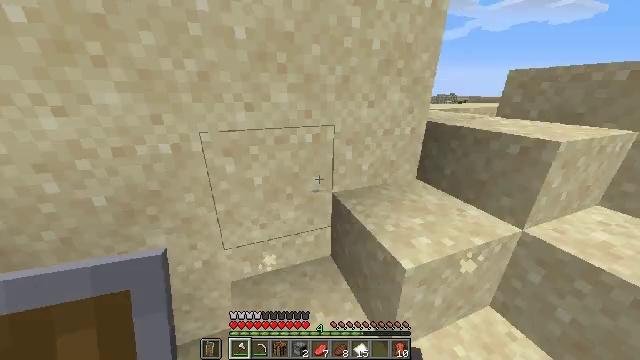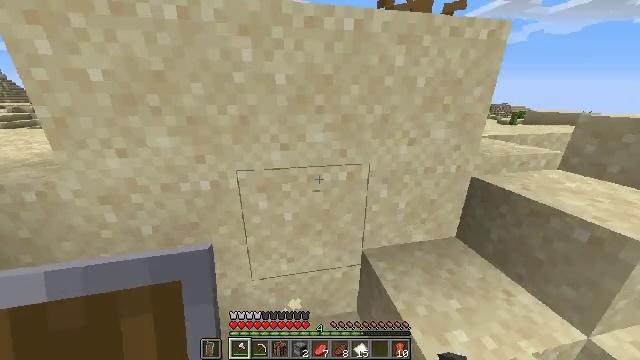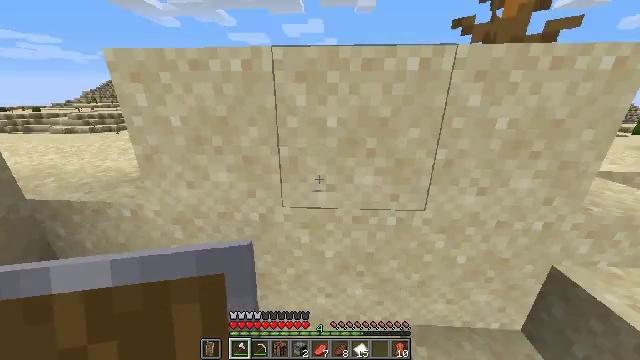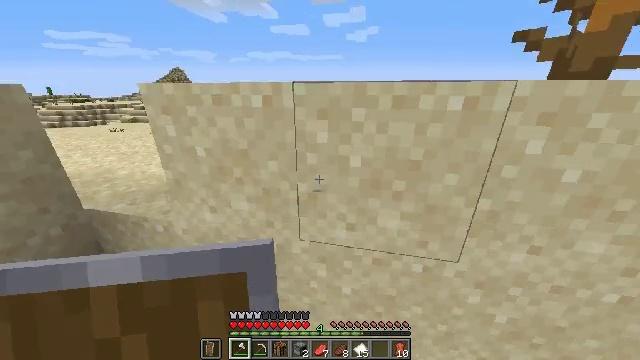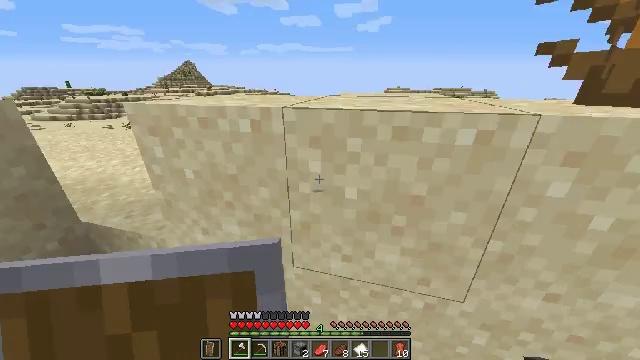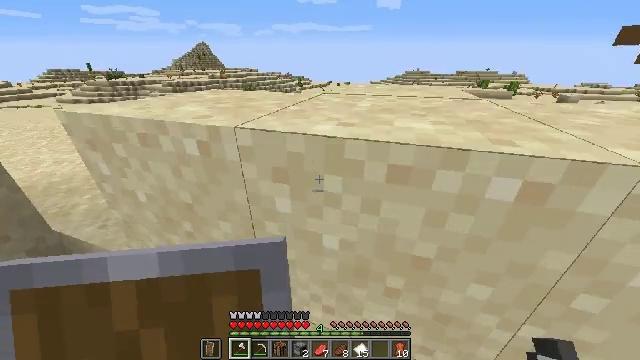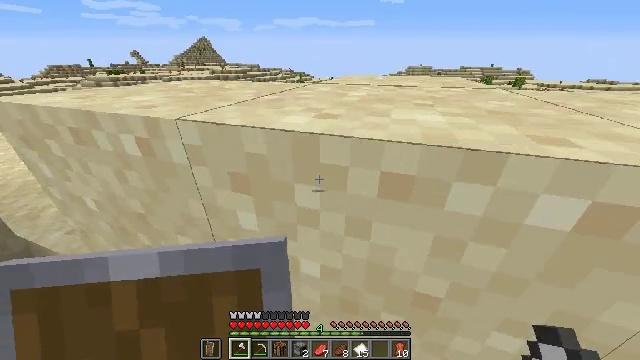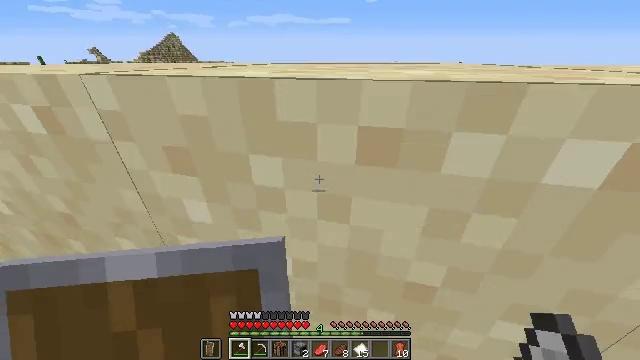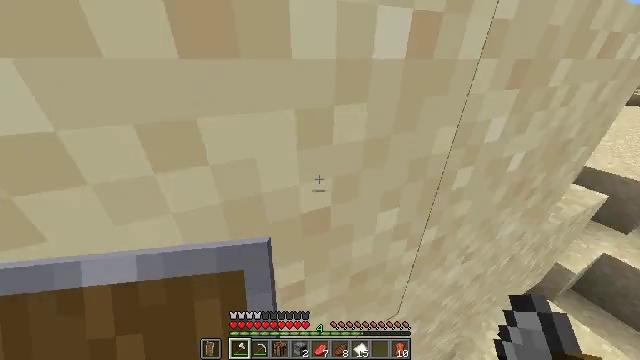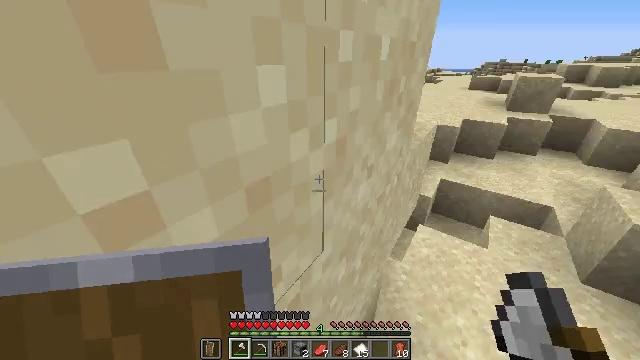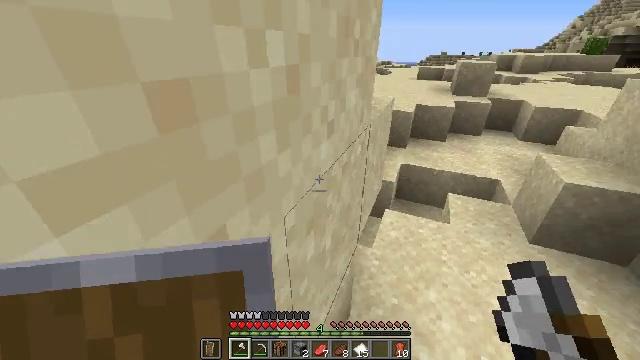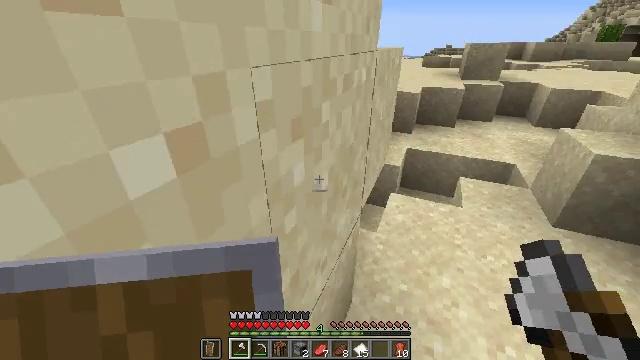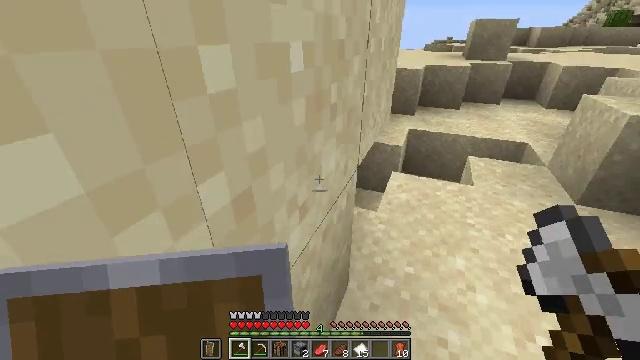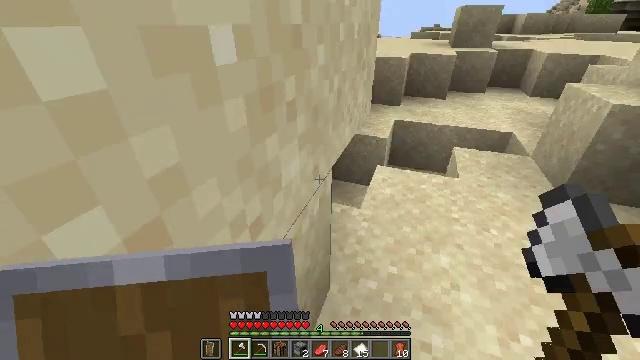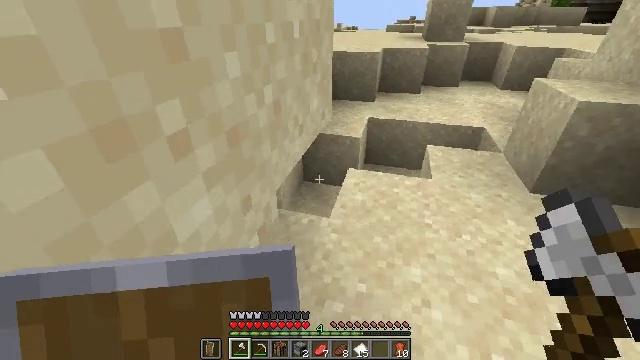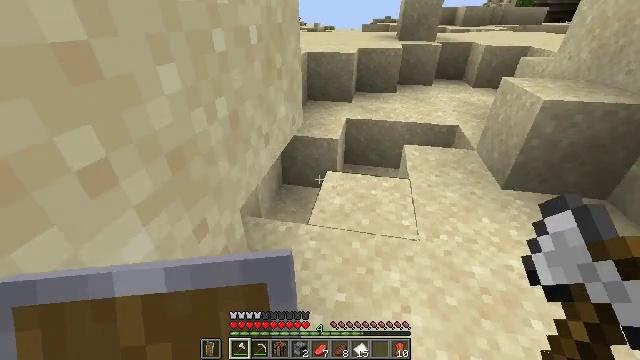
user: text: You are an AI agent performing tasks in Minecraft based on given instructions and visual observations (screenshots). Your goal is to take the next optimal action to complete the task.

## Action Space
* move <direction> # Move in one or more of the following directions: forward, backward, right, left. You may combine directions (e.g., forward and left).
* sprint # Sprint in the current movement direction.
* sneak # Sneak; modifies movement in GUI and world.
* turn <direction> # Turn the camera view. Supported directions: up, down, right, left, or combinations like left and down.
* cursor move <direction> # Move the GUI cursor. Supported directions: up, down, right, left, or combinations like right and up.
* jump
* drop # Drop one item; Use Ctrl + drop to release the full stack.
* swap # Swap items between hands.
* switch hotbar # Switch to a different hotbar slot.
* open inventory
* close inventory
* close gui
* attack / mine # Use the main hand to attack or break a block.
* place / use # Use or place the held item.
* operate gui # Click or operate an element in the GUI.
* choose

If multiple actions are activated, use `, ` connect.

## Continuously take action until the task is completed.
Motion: motion action
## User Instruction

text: Gather a dead bush.
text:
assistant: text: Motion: sprint, turn left and up, jump
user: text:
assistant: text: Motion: sprint, turn left, jump
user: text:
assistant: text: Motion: sprint, turn left and down, jump
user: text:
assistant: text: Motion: sprint, turn left and down, jump
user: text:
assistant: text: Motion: sprint, turn left and down, jump
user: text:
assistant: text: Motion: sprint
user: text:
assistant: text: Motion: sprint, turn right
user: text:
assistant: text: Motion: sprint, turn right
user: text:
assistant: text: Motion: sprint, turn right
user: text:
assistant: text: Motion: sprint, turn right
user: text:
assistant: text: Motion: sprint
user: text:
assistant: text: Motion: move right, sprint
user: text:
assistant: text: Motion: move right, sprint, turn right and down
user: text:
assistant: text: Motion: move right, sprint, turn right
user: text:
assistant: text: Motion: move right, sprint, turn right
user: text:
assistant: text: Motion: move right, sprint
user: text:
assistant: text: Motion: move right, sprint
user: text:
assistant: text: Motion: move right, sprint
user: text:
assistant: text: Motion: move right, sprint
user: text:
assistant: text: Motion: sprint
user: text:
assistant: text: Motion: sprint
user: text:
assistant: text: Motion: sprint, turn left
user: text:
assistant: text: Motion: sprint
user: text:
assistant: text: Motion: sprint
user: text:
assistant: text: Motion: sprint, turn left
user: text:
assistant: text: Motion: sprint, turn left, jump
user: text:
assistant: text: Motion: sprint, turn left, jump
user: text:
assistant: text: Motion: sprint, turn left, jump
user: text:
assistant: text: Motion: sprint, jump
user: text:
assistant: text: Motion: sprint, jump